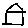
Label: house